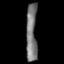
Tissue: lung
Cell type: Epithelial cells
Senescence score: 0.1677
Nuclear area (px): 624
Mean DAPI intensity: 119.34